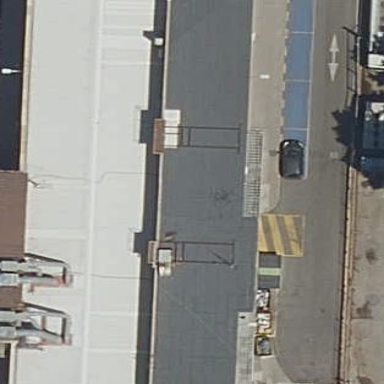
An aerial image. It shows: Industrial building.